Question: How can I put '<input type="text"/>' and '<input type="button"/>' in one line, like this...

...so that they fit inside their parent ('<div>' for example), with textbox taking maximal possible width?
Of course, additional 'div's can be used. 'table's are allowed but discouraged.
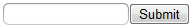
Answer: Using a table-based approach, you could:
'''
<table cellspacing="0" cellpadding="0" width="100%">
<tr>
<td><input type="text" style="width:100%"/></td>
<td style="width:60px"><input type="button" style="width:100%"/></td>
</tr>
</table>
'''
The effect is a table that fills its parent width containing a fixed-width button adjacent to a textbox that fills the remaining width.
Of course, out of habit, I would refactor the CSS into an external file.
Edit:
Here's a div-based approach:
'''
<div>
<div style="float:right; width:60px">
<input type="button" style="width:100%"/>
</div>
<div>
<input type="text" style="width:100%"/>
</div>
<div style="clear:both"></div>
</div>
'''
And, perhaps, a lighter div-based approach:'''
<div>
<input type="button" style="float:right; width:60px"/>
<input type="text" style="width:100%"/>
<div style="clear:both"></div>
</div>
'''
I recommend browser-testing div-based approaches.